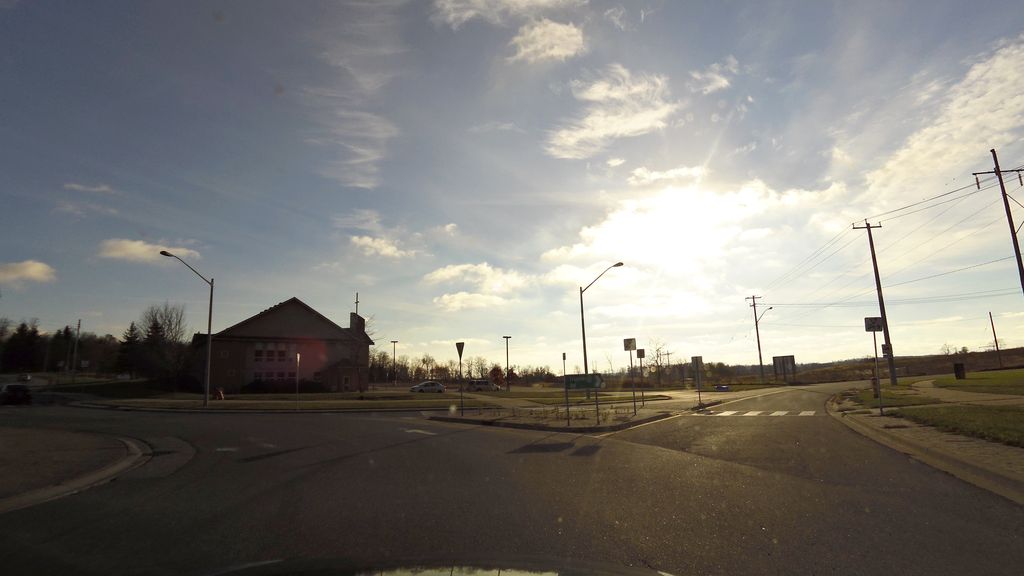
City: kitchener-waterloo